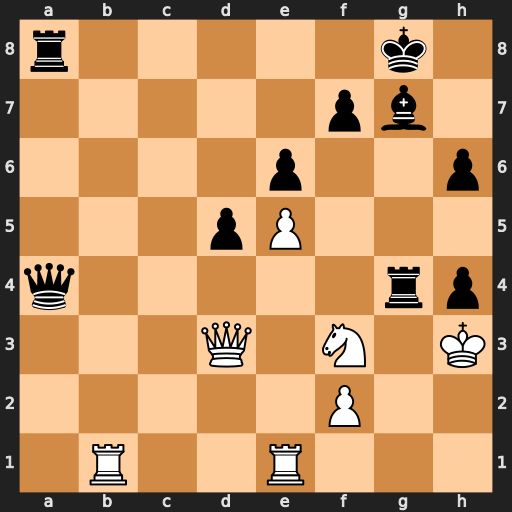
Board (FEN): r5k1/5pb1/4p2p/3pP3/q5rp/3Q1N1K/5P2/1R2R3
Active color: w
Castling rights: -
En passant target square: -
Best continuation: Ra1 Qxa1 Rxa1 Rxa1 Kxg4